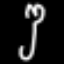
Label: fork